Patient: sex M, age 64
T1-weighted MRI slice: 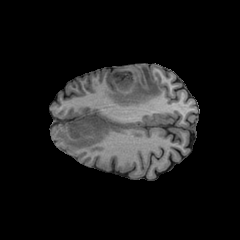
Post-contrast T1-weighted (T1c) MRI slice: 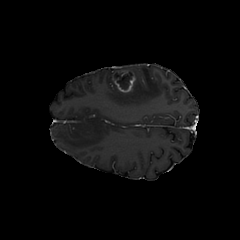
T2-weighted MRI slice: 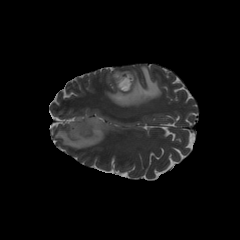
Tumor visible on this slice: yes
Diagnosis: Glioblastoma, IDH-wildtype
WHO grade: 4